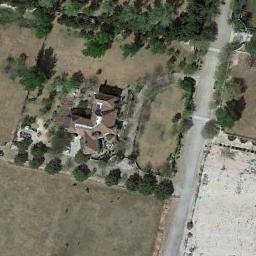
Label: residential